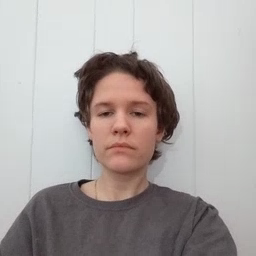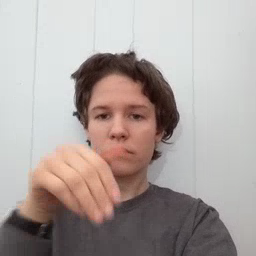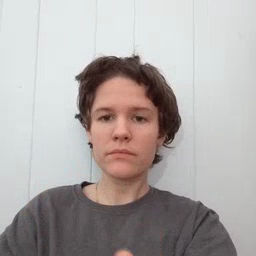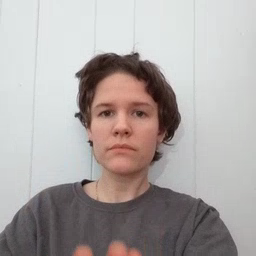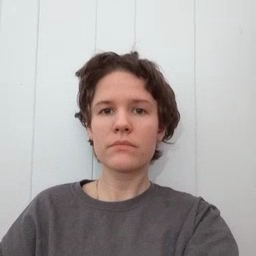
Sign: into